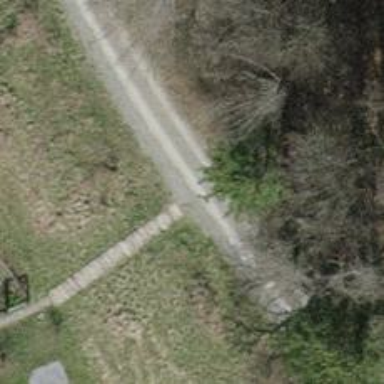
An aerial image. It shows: Set of steps on the road.